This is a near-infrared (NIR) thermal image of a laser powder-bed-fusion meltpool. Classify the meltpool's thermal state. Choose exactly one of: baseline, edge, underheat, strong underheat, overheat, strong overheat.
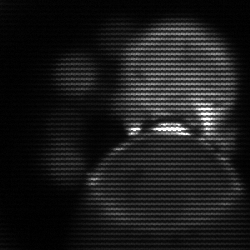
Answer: edge